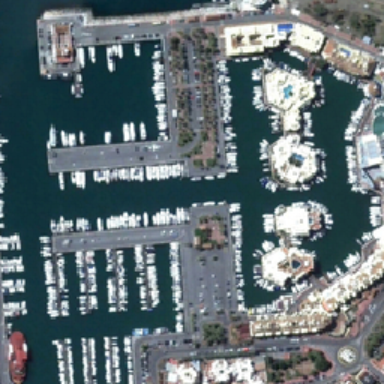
There are many boats in the big harbor .